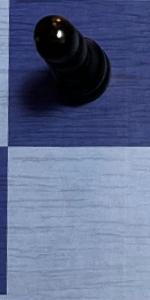
Label: Empty